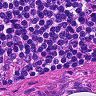
Metastatic tissue present: no